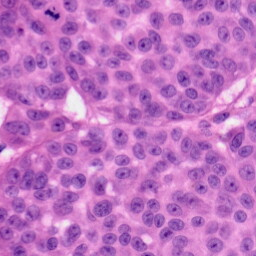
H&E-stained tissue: Skin